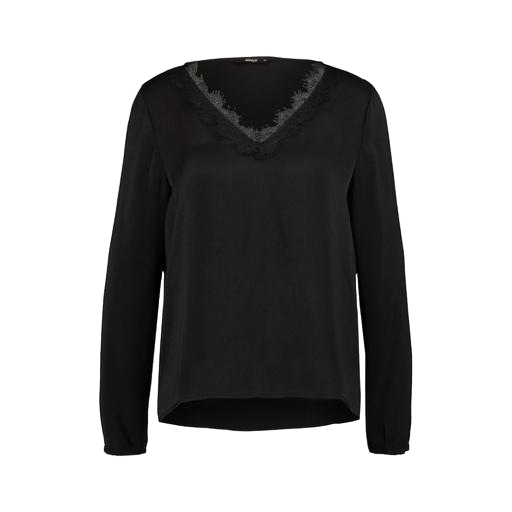
black v-neck top only macy, black long-sleeved blouse, l/s blouse, white background